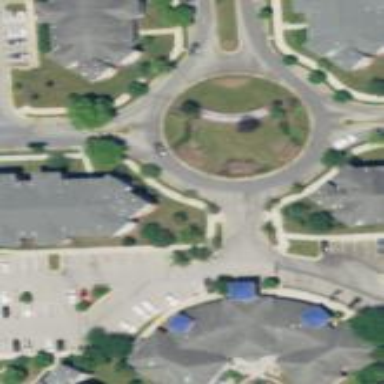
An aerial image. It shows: Roundabout on residential road.